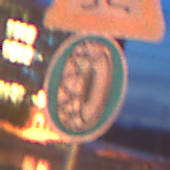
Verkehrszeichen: SchneekettenVorgeschrieben
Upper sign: SchleuderOderRutschgefahr
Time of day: Night
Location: Outdoor (Urban)
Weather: PartlyCloudy
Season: NotSpecified
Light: Artificial